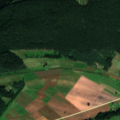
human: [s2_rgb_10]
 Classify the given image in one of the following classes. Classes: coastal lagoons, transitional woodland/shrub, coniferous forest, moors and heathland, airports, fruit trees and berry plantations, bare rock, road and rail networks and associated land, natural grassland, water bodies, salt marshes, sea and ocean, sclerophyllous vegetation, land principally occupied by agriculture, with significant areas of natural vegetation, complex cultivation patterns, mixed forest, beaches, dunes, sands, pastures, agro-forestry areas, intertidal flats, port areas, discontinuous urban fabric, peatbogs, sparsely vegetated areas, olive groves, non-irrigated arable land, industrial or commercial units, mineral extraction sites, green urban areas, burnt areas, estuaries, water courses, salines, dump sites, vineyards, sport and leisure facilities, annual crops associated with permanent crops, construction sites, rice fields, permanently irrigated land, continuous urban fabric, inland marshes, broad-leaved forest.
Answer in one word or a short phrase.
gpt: non-irrigated arable land, complex cultivation patterns, coniferous forest, mixed forest, water courses